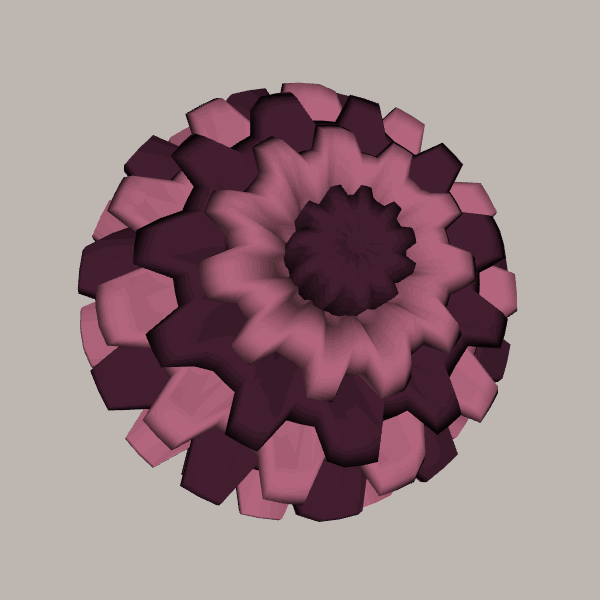
Background: light